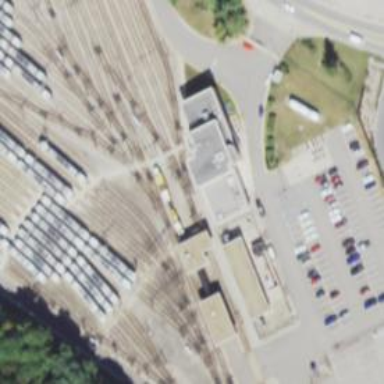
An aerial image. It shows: Light rail tunnel with electrified contact line passing through building passage in service yard.